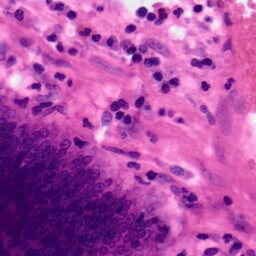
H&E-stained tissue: Colon